Question: I want to get street view pano_id using latitude and longitude. I met to get that from this link.
<URL>
It returns xml output and I want to get that pano_id from it. If can get A,B and C all pano_ids really appreciate that.
'''
<panorama>
<data_properties image_width="13312" image_height="6656" tile_width="512" tile_height="512" image_date="2012-08" pano_id="dIT1qZK8wyNVROwryyiN8g" imagery_type="1" num_zoom_levels="3" lat="40.714131" lng="-74.006188" original_lat="40.714096" original_lng="-74.006246" elevation_wgs84_m="-19.853310" best_view_direction_deg="120">
<copyright>©️ 2013 Google</copyright>
<text>Chambers Street</text>
<street_range>66</street_range>
<region>New York</region>
<country>United States</country>
</data_properties>
<projection_properties projection_type="spherical" pano_yaw_deg="130.9" tilt_yaw_deg="-82.94" tilt_pitch_deg="1.15"/>
<annotation_properties>
<link yaw_deg="123.44" pano_id="l-oSyXcA8I9emj2IVGslvw" road_argb="0x80fffa73" scene="0">
<link_text>Chambers Street</link_text>
</link>
<link yaw_deg="302.91" pano_id="TKBUYV2jeHoA7HTwX5bx7A" road_argb="0x80fffa73" scene="0">
<link_text>Broadway / Chambers Street</link_text>
</link>
</annotation_properties>
</panorama>
'''

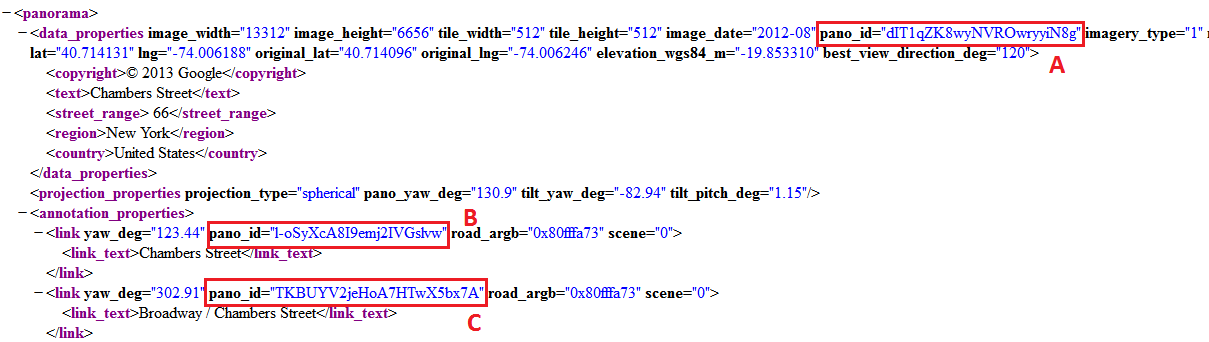
Answer: You want to use PHP's <URL>.
'''
<?php
$xml = new SimpleXMLElement(file_get_contents('http://cbk0.google.com/cbk?output=xml&ll=40.714103,-74.006206'));
foreach ($xml->data_properties as $element) {
echo $element->attributes()->pano_id . "<br/>";
}
foreach ($xml->annotation_properties->link as $element) {
echo $element->attributes()->pano_id . "<br/>";
}
'''